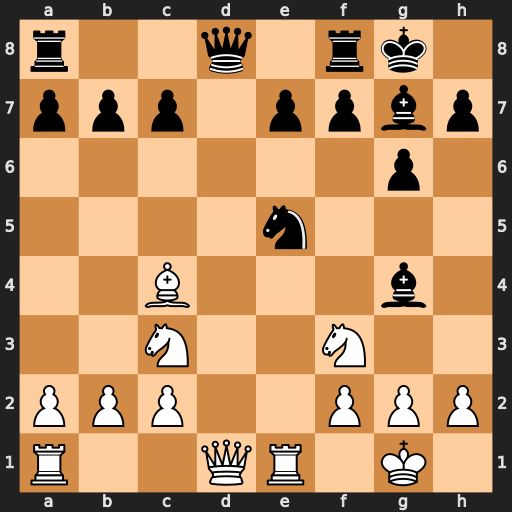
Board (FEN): r2q1rk1/ppp1ppbp/6p1/4n3/2B3b1/2N2N2/PPP2PPP/R2QR1K1
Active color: w
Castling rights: -
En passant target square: -
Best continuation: Qxd8 Nxf3+ gxf3 Raxd8 fxg4